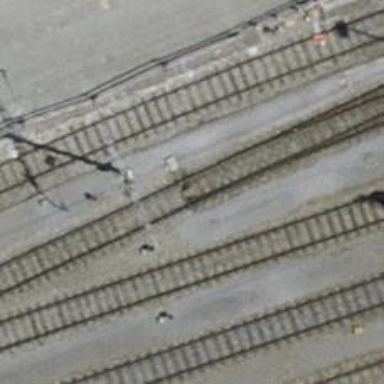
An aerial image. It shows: Railway switch.